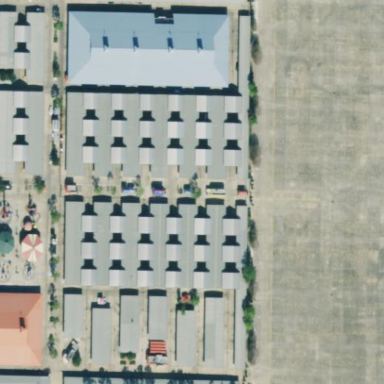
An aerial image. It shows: Building housing various shops.